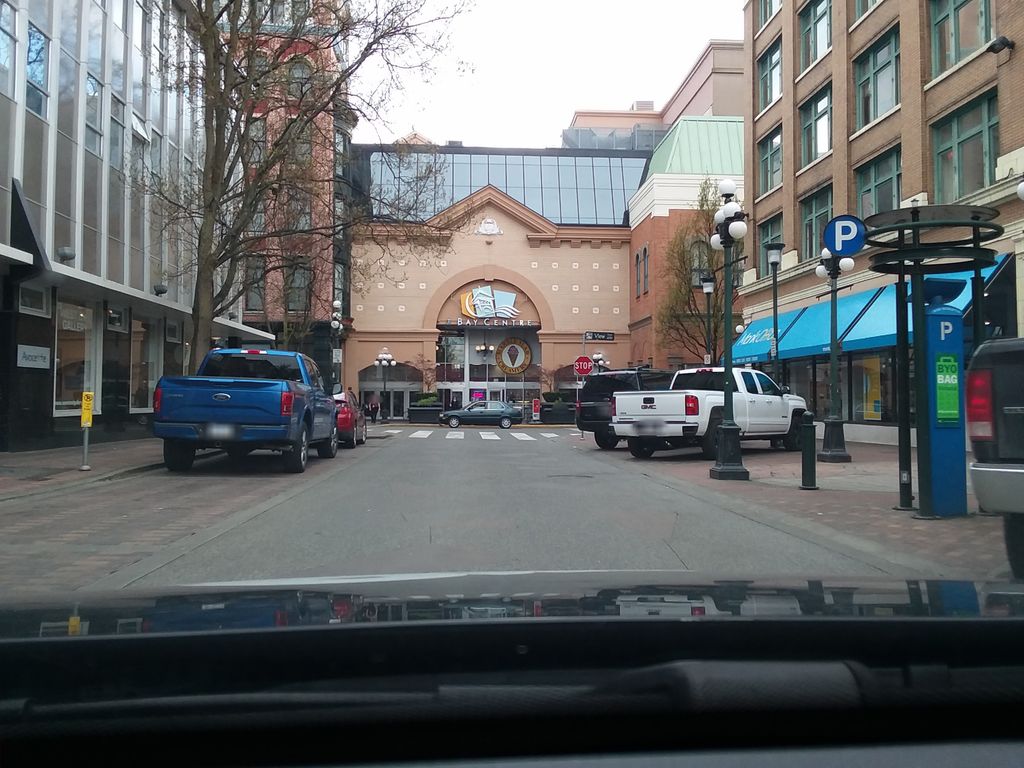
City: victoria